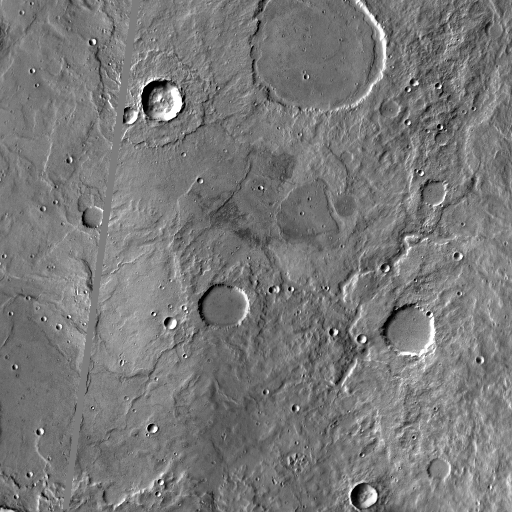
Crater classes present: Background, Other, Layered, Buried, Secondary